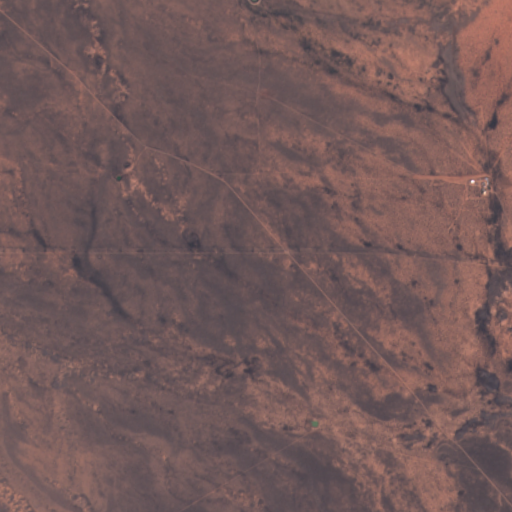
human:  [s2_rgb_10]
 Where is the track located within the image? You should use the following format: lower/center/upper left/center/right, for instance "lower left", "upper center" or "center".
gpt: There is no track in the image.